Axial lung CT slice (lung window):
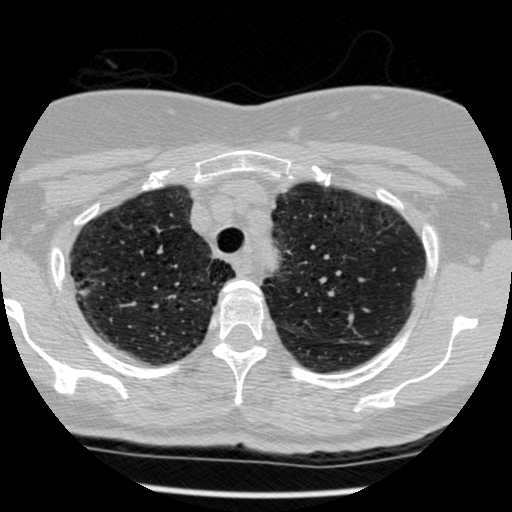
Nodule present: yes
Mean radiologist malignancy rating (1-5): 2